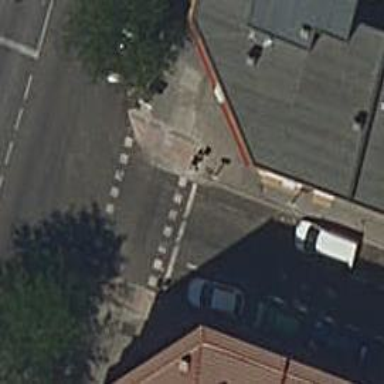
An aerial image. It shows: Marked crossing on footway.